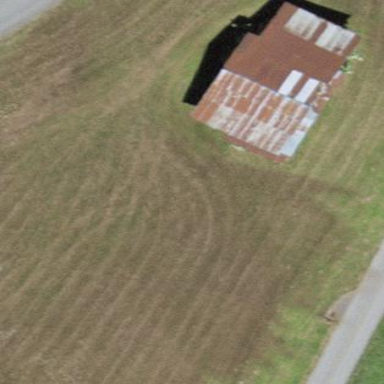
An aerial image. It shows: Barn.